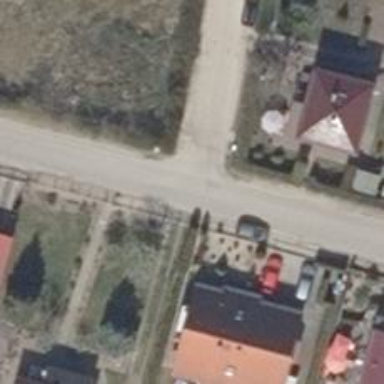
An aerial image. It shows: Driveway.